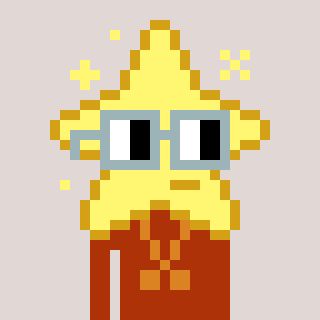
a pixel art character with square dark gray glasses, a star-shaped head and a hotbrown-colored body on a warm background